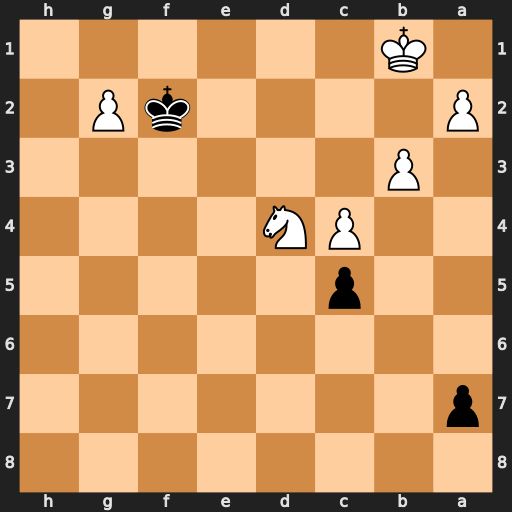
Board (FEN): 8/p7/8/2p5/2PN4/1P6/P4kP1/1K6
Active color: b
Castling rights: -
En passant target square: -
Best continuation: cxd4 Kc2 Ke2 c5 d3+